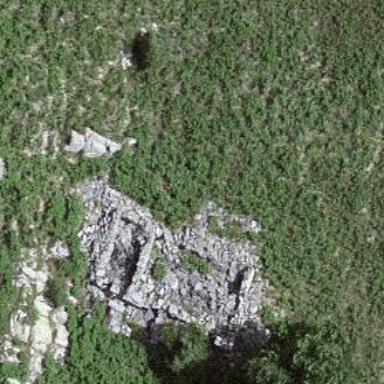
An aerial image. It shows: Historic building now in ruins.